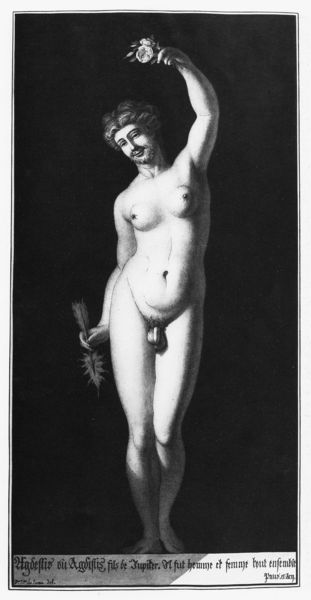
Titel: Agdestis/ Agdistis
Künstler: Jean Jaques Lequeu
Schlagwörter: akt, gemälde, mann, nackt, weiß, blume, blumen, brust, busen, frau, grau, haar, schwarz, zeichnung, blüte, hochformat, bart, arm, mensch, stehen, portrait, figur, haare, pose, stehend, person, pflanzen, skulptur, statue, schrift, französisch, white, black, face, female, hair, lady, nose, old, painting, woman, flowers, print, knie, vagina, strauß, fotografie, penis, buch, höhe, druck, schwarzweiß, text, hand, flower, greek, man, mythology, naked, nude, nudity, griechisch, eyes, male, jupiter, amor, black and white, shadow, chin, mouth, beard, pfeil, zwitter, zwidder, writing, smile, armor, roses, human, ancient, arms, neck, legs, breasts, god, goddess, venus, figure, leaf, frontal, standing, arrow, body, bartstoppeln, hermaphrodit, bellybutton, navel, genitalien, moustache, tool, leg, weapon, knees, shades, holding, raised, contrapposto, thisle, belly, spike, boobs, tits, genitals, title, weird, hermaphrodite, zwider, twitter, shame, testicles, organs, dart, hermaphodite, hermaphroditus, bose, trowell, venucs